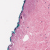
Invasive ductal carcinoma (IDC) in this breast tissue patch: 0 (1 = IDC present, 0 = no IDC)